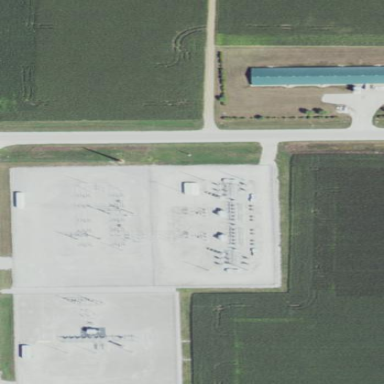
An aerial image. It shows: Outdoor power substation for electricity generation.